Question: I'm having trouble registering a vote with registering a vote with django-voting: <URL>
I'm trying to technically upvote a comment object. Thus adding to it's score.
This is what I have so far:
'''
<form method="POST" action="/comments/{{ comment.id }}/up/vote/">
{% csrf_token %}
<button type="submit">Thumbs up!</button>
</form>
'''
'''
widget_dict = {
'model': Comment,
'template_object_name': 'comment',
'allow_xmlhttprequest': True,
}
#users can comment on event objects, And VOTE on comments
urlpatterns = patterns('',
url(r'^$', 'event.views.index'),
url(r'^(?P<id>\d+)/$', 'event.views.detail'),
url(r'^comments/(?P<object_id>\d+)/(?P<direction>up|down|clear)/vote/?$', vote_on_object, widget_dict),
)
'''
With this I get directed to a 404.
The give an example of :
'''
from django.conf.urls.defaults import *
from voting.views import vote_on_object
from shop.apps.products.models import Widget
widget_dict = {
'model': Widget,
'template_object_name': 'widget',
'allow_xmlhttprequest': True,
}
urlpatterns = patterns('',
(r'^widgets/(?P<object_id>\d+)/(?P<direction>up|down|clear)vote/?$', vote_on_object, widget_dict),
)
'''
Also, I can't add votes through the admin?

I have no idea what widget_dict actually is. I'm just trying to have the form post to 'vote_on_object'. Has anyone successfully posted a vote? If so, what am I doing wrong? Thanks for your help in advance.
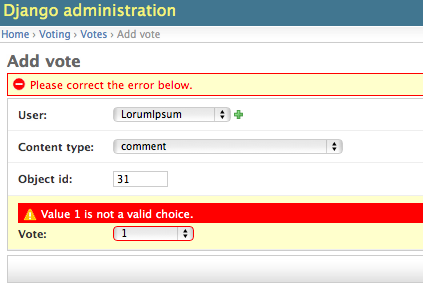
Answer: I think you have a typo and you're forgetting a '/'
your url in the form should be ''/widgets/{{ comment.id }}/up/vote/''
or the pattern should start with 'comments'
And then the pattern, you forget a slash:
'''
(?P<direction>up|down|clear)vote/?$
'''
should be
'''
(?P<direction>up|down|clear)/vote/?$
'''
If you want to check routing, you can do from the shell
'''
import re
re.match(r'^widgets/(?P<object_id>\d+)/(?P<direction>up|down|clear)/vote/?$', '/comment/1/up/vote/')
'''
and see it works